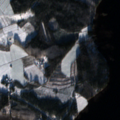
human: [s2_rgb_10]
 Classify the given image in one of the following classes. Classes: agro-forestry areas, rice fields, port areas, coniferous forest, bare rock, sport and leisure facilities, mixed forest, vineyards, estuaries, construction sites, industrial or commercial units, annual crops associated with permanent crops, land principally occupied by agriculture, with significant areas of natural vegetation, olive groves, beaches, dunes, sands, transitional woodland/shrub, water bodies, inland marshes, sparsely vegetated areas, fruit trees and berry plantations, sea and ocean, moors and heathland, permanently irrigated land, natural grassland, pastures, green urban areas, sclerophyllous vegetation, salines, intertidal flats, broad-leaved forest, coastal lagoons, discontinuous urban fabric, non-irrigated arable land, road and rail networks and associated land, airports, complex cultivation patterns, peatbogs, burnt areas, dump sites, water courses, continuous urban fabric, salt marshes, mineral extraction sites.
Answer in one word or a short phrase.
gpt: land principally occupied by agriculture, with significant areas of natural vegetation, mixed forest, inland marshes, water bodies